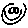
Label: smiley face